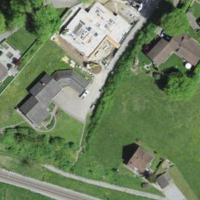
EUNIS habitat code: 55
Species observed at this site:
Juglans regia